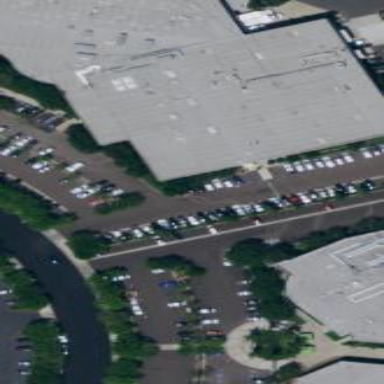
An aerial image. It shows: Industrial building.